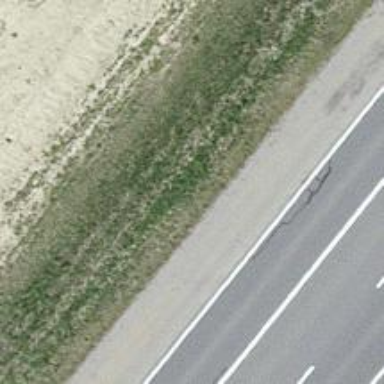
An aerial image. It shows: Asphalt cycleway.